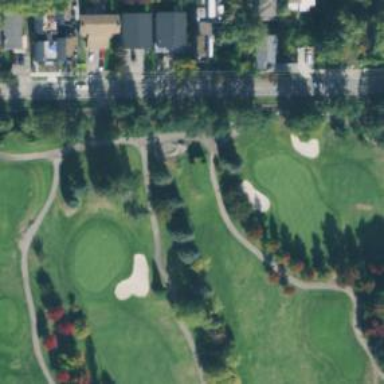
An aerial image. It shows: Path for golf carts.